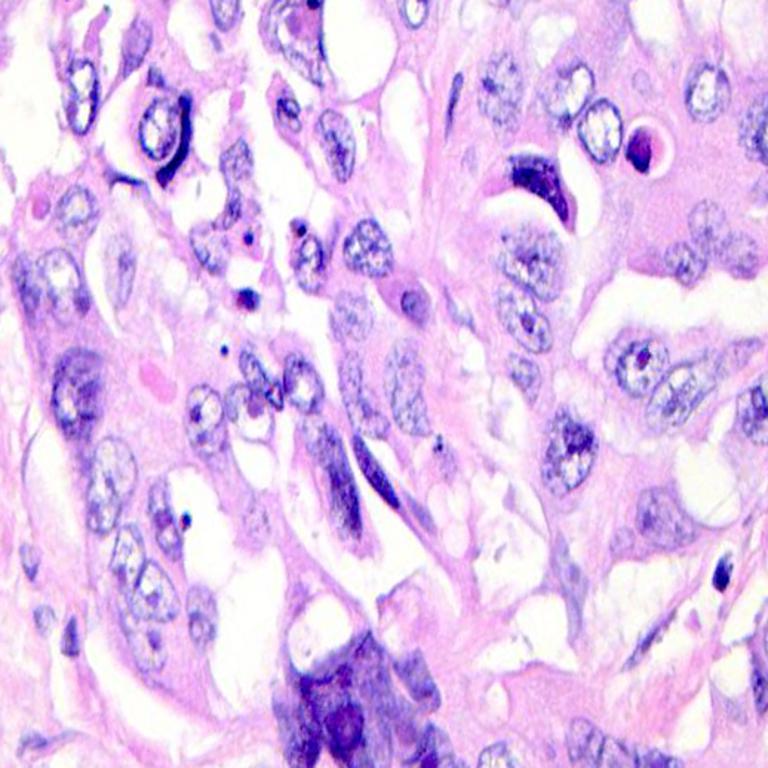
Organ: colon
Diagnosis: adenocarcinomas